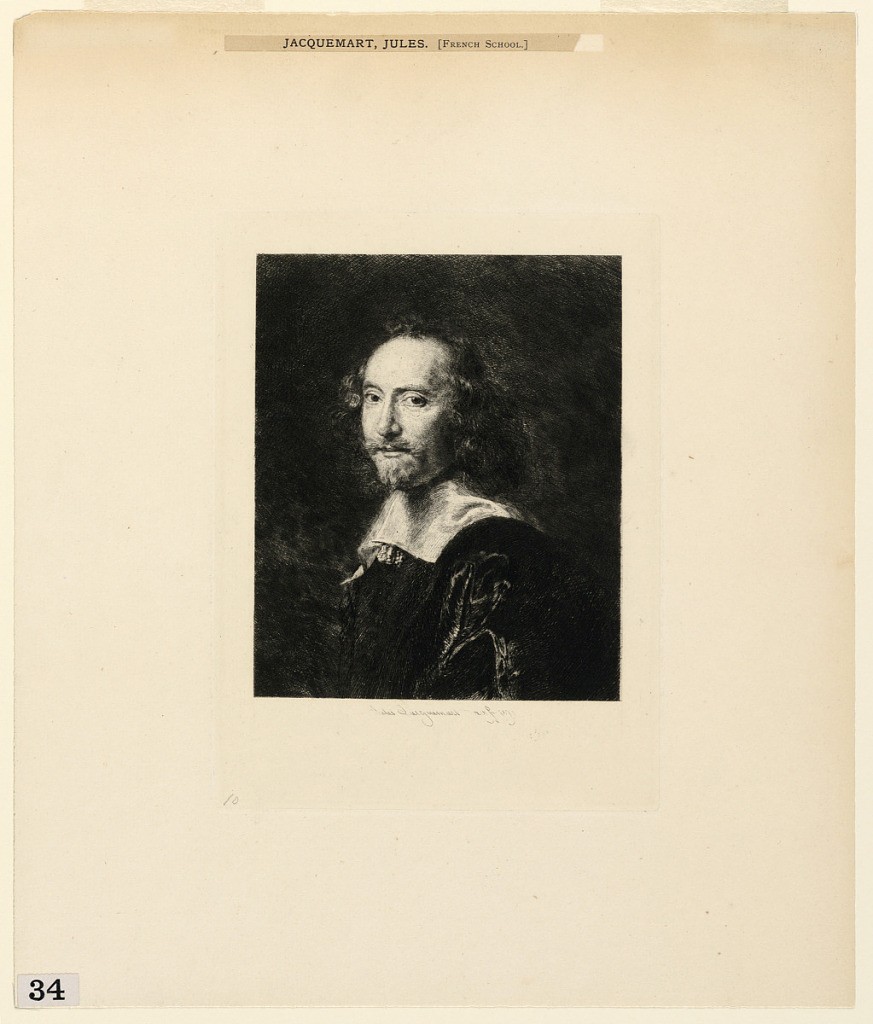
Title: Portrait of a Man, from "Etchings of Pictures in the Metropolitan Museum, New York"
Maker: Jules Ferdinand Jacquemart, French, 1837 - 1880
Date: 1871
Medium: Etching on paper
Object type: Print
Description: Turned toward left.